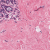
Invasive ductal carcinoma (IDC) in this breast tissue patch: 0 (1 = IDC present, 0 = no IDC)